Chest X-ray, PA view. Patient: 52 years old, sex F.
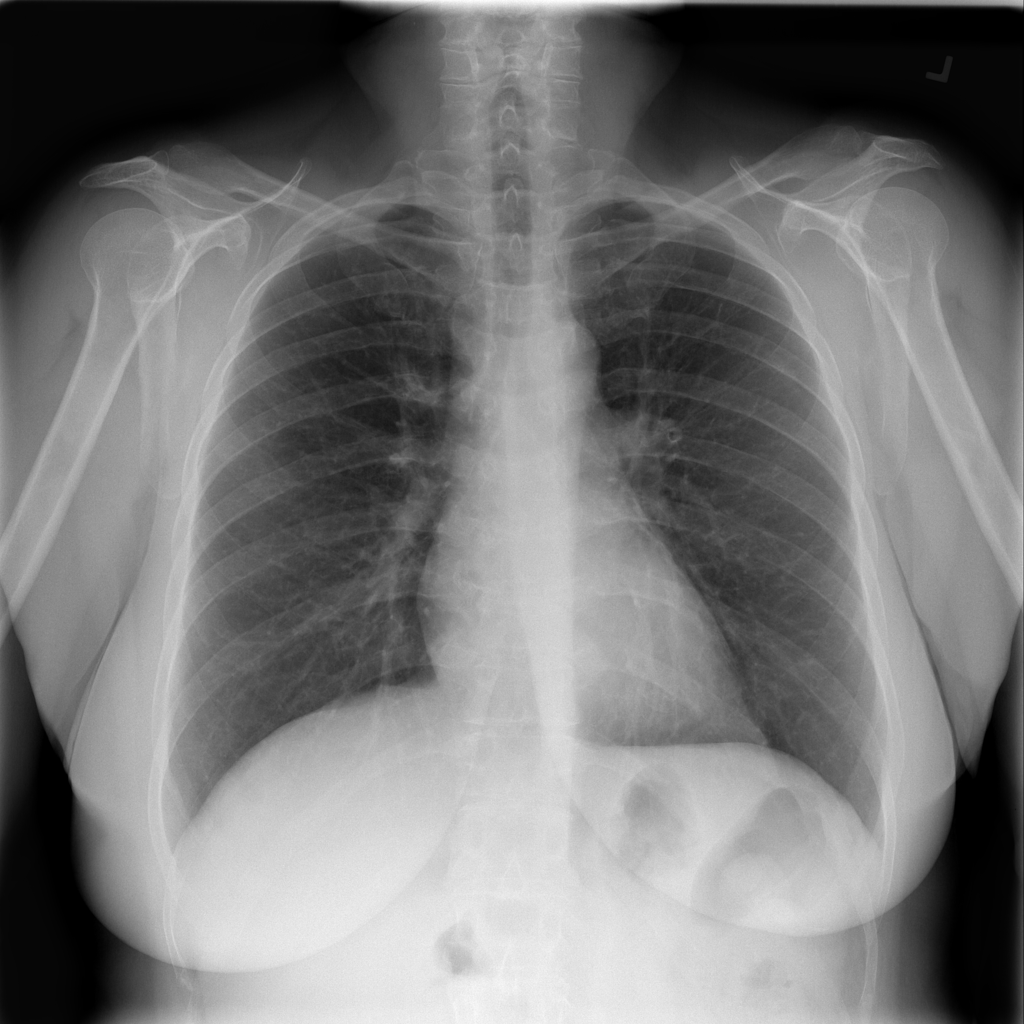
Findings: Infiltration